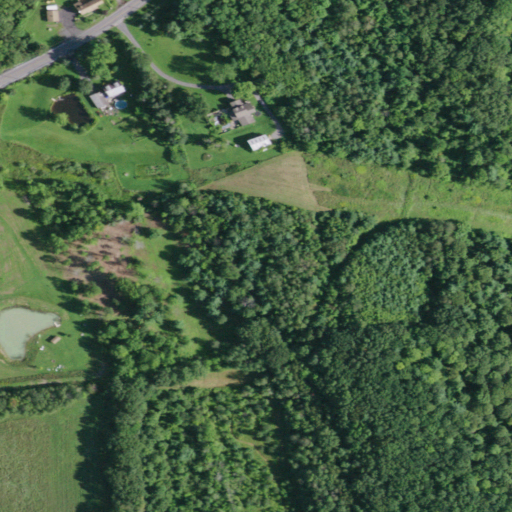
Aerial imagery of mountain in New York named Stony Hill containing mixed forest, pasture, evergreen forest, low intensity development, open development, and medium intensity development